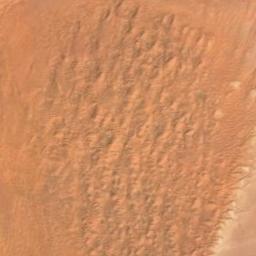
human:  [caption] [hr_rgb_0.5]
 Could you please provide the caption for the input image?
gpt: The desert has yellow sand and some small dunes .

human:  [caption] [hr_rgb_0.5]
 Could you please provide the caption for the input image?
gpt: The desert is full of yellow sandflows .

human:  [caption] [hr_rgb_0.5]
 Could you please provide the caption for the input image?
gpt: This is a yellow desert with wavy stripes .

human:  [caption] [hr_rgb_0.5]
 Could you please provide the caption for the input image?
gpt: There are some ravines in this desert .

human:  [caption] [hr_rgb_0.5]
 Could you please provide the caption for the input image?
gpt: A brown desert with some mounds .